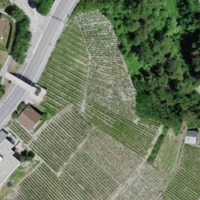
EUNIS habitat code: 40
Species observed at this site:
Stachys recta